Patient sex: F
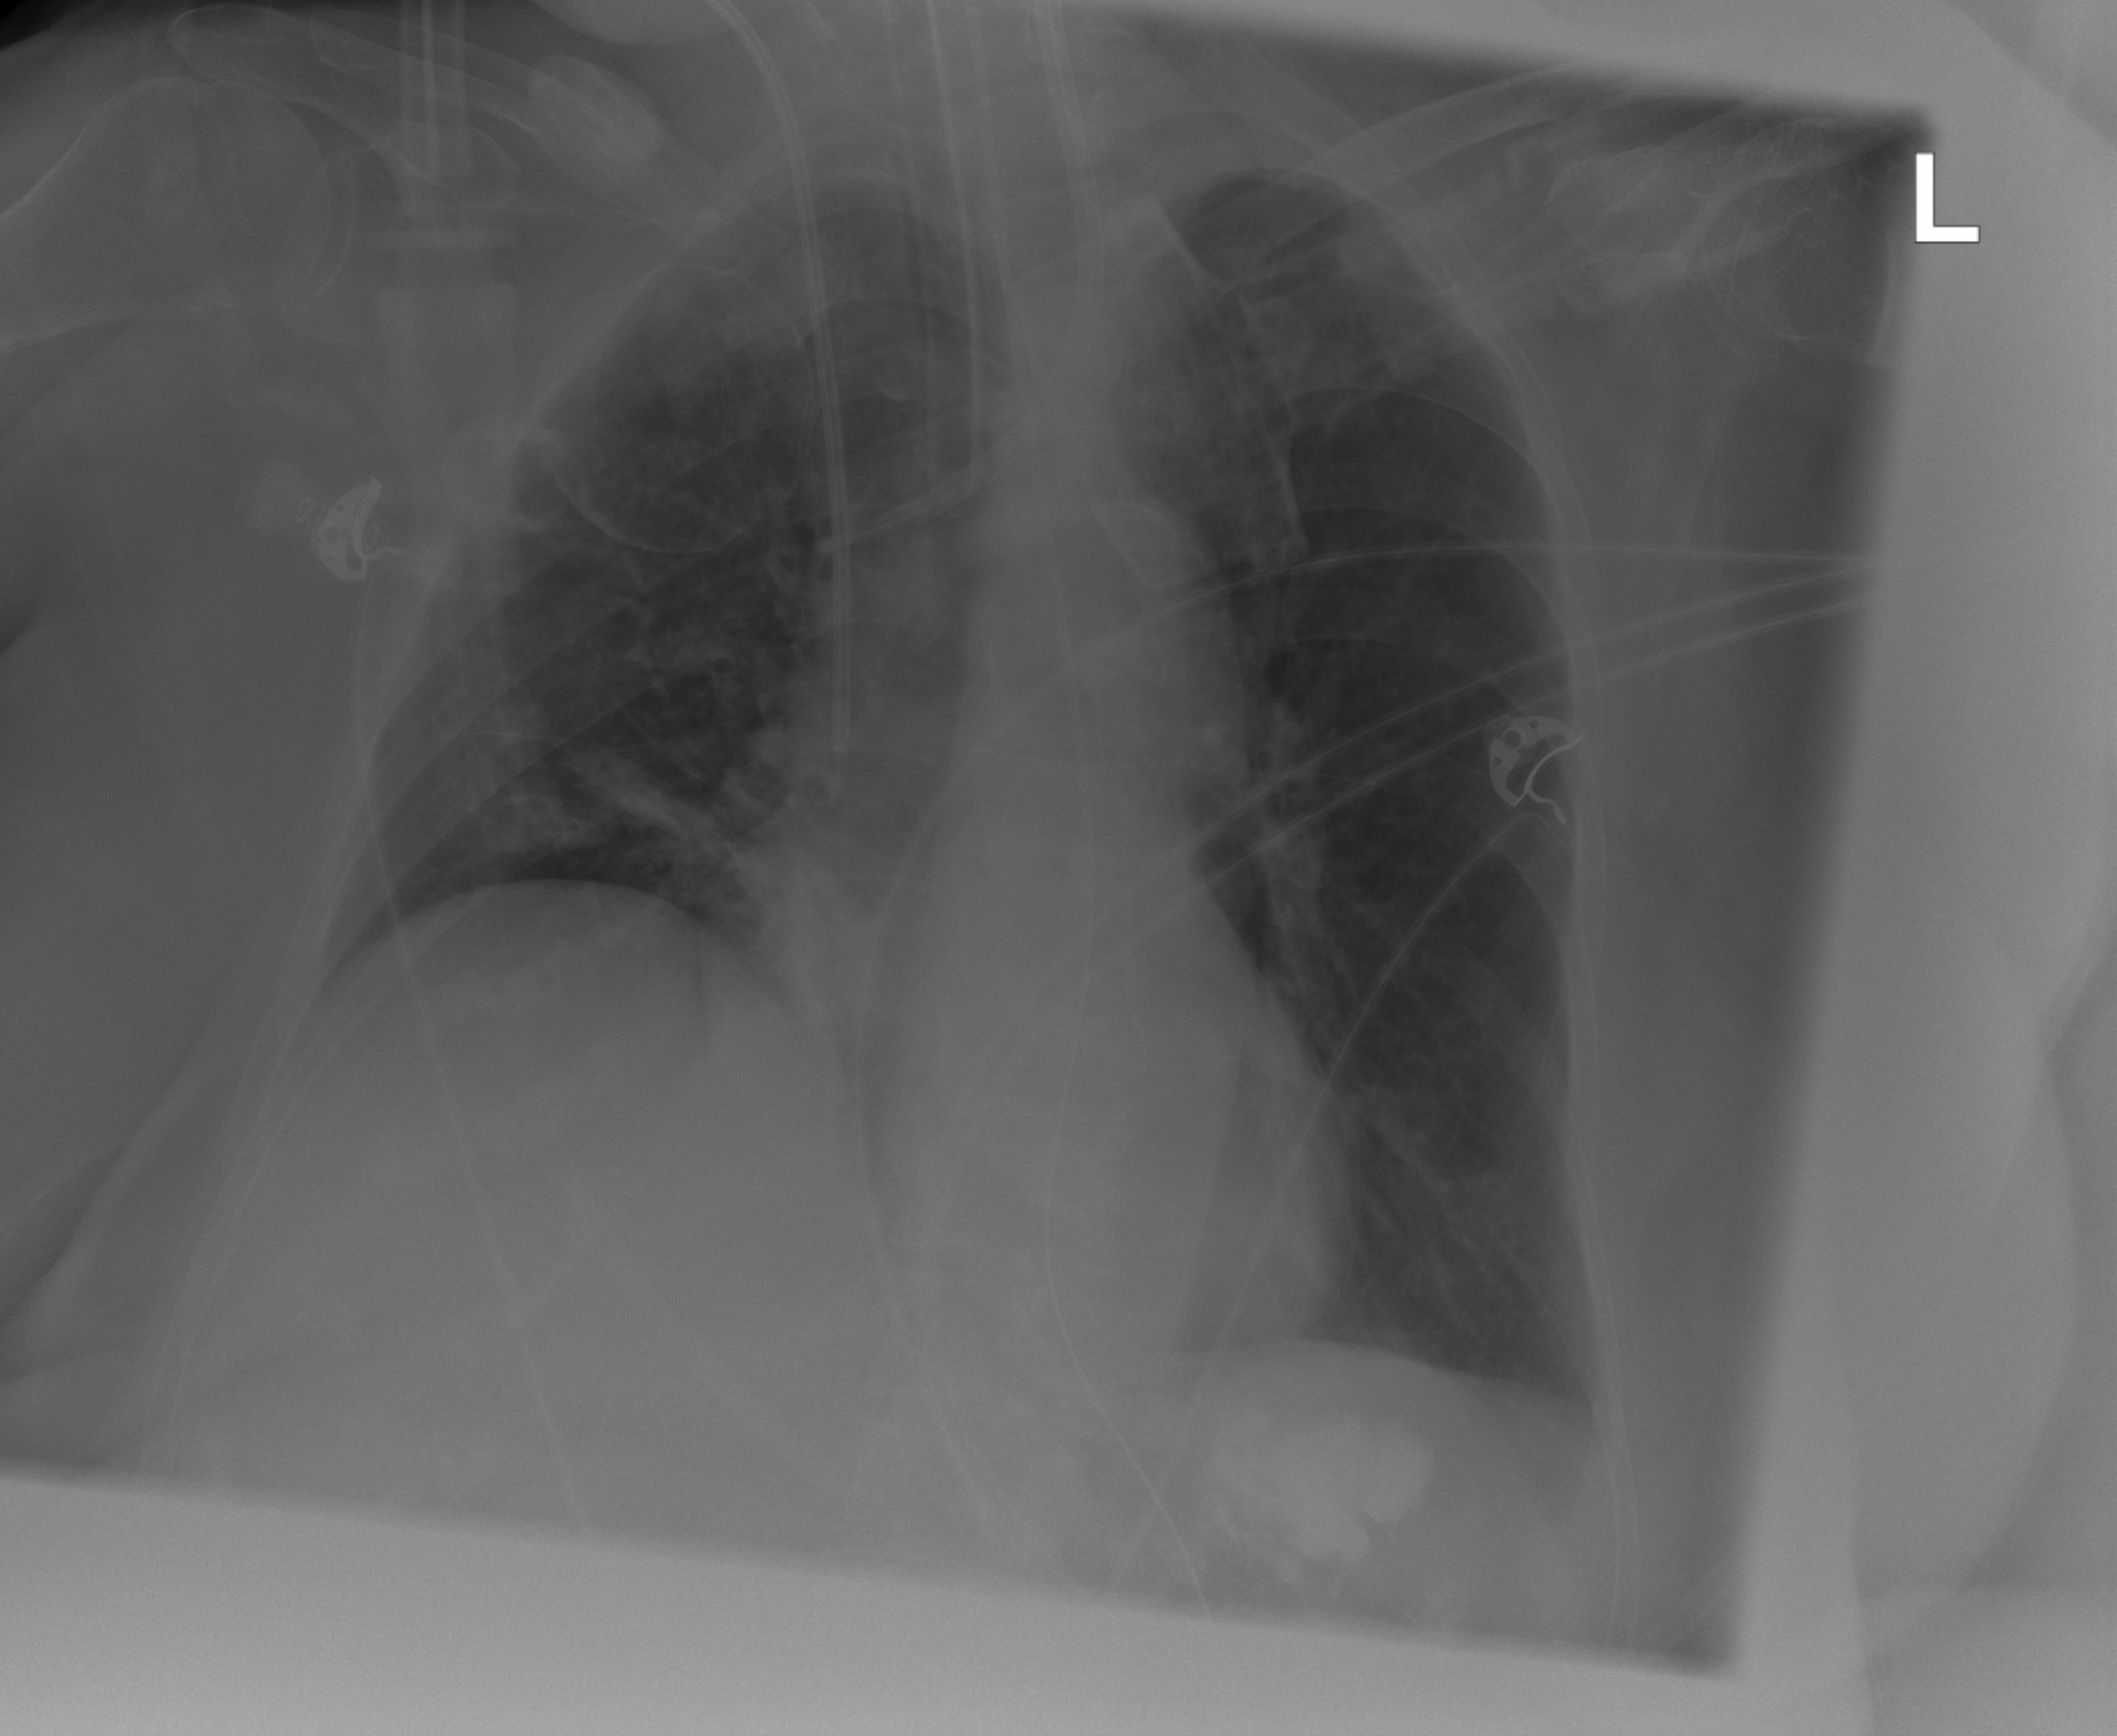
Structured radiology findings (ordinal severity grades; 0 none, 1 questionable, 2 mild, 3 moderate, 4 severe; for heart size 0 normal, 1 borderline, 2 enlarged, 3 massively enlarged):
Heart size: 0
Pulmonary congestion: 0
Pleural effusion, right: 0
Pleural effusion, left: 2
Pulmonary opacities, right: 0
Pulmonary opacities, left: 0
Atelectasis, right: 2
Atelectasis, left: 0